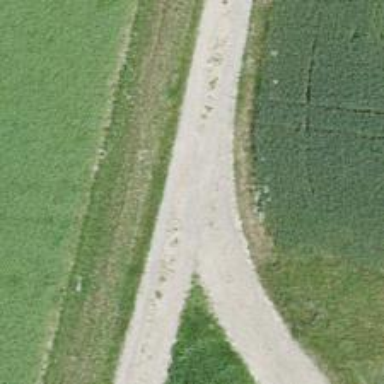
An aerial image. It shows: Agricultural track with grade2 track type.